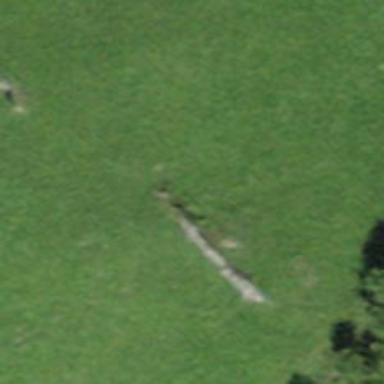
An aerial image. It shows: Wall made of dry stone.